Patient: sex M, age 35
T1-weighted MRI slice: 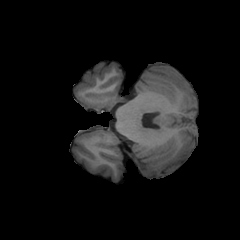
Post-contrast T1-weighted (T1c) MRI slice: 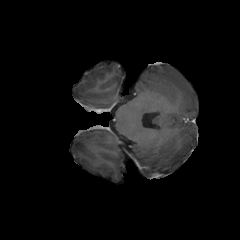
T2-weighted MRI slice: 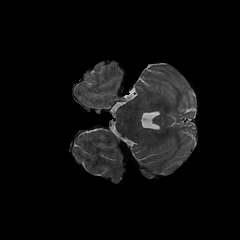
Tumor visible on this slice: no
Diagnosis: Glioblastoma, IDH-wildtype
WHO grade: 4